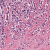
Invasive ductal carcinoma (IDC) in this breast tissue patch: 1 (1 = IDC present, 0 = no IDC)